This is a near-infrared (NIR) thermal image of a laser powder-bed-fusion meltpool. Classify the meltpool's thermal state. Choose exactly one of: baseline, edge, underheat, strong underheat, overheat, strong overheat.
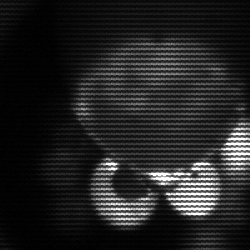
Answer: edge